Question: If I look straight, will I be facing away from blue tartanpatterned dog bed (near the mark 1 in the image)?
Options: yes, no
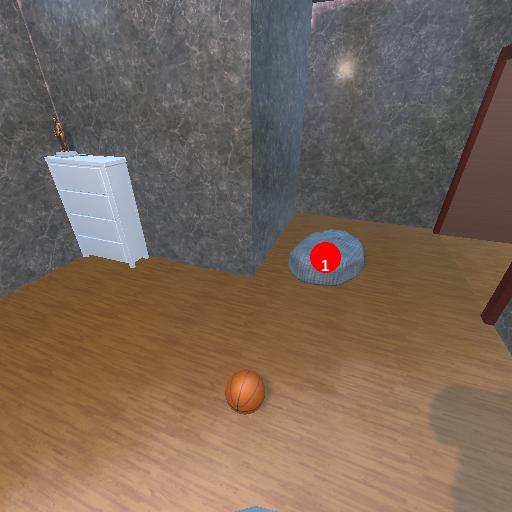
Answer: yes